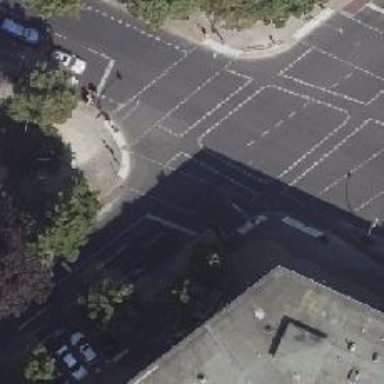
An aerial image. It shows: Road crossing with traffic signals.